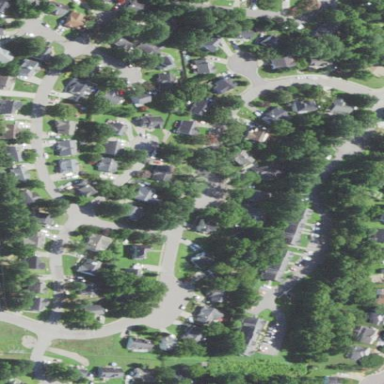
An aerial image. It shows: Residential neighbourhood.